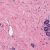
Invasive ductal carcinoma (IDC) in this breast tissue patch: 0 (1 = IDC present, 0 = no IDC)